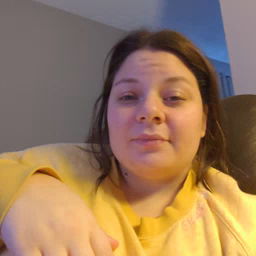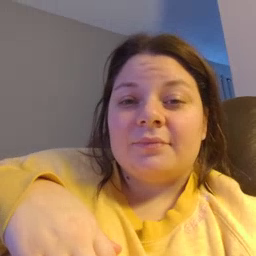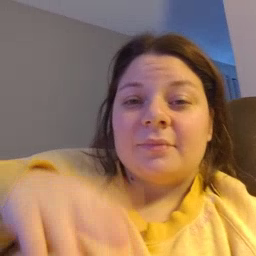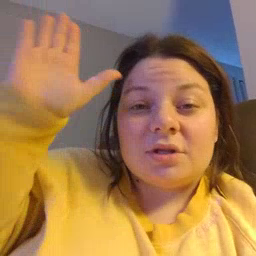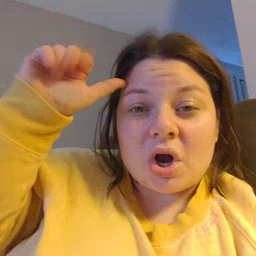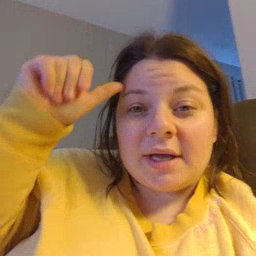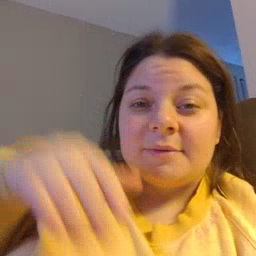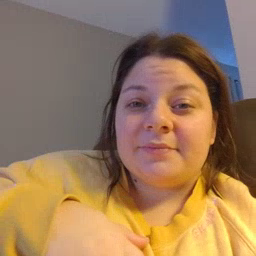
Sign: donkey